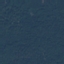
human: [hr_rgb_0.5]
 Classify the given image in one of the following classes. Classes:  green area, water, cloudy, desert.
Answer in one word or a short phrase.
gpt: green area